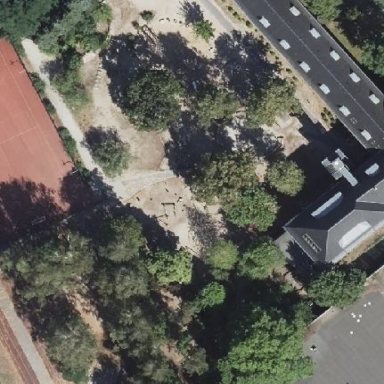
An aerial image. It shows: School.